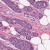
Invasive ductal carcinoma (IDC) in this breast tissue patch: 1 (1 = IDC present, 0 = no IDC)